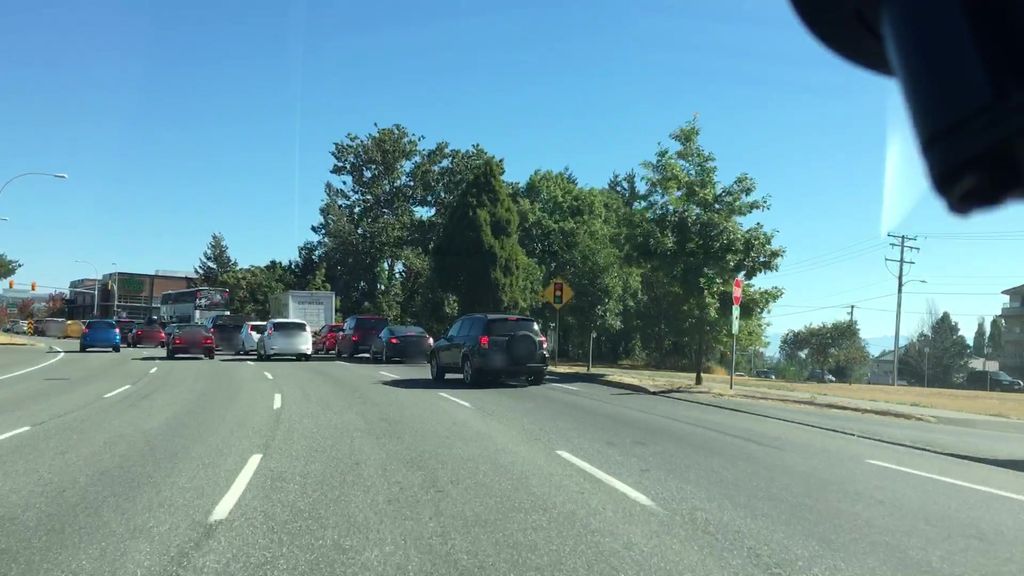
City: victoria